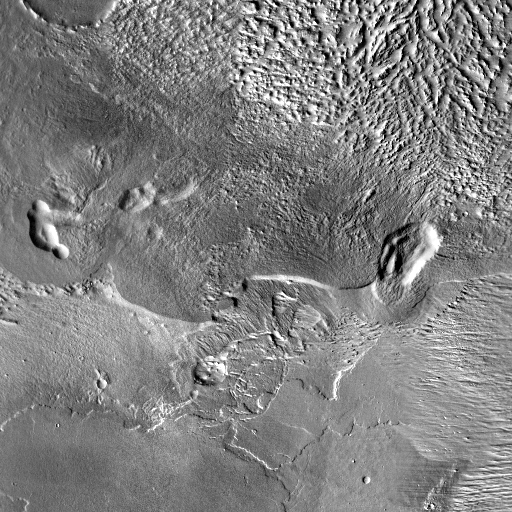
Crater classes present: Background, Other